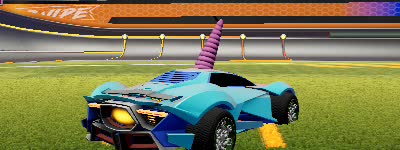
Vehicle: werewolf